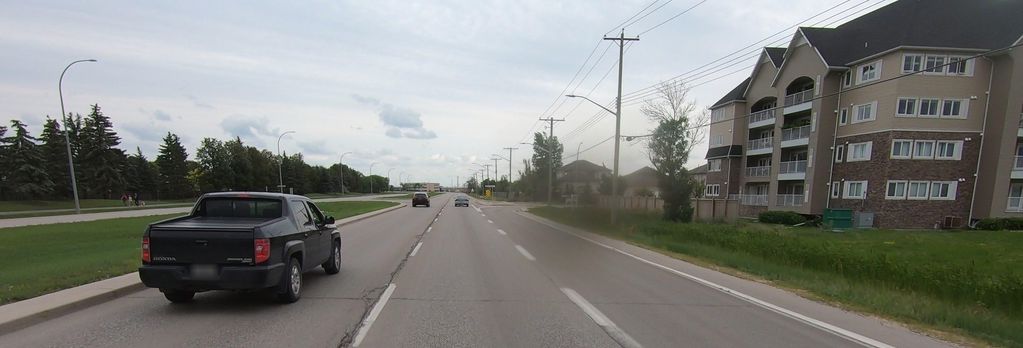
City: winnipeg